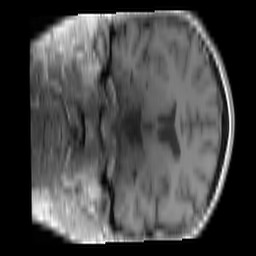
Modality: T1w
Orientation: coronal
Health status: ill
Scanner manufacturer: siemens
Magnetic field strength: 3 T
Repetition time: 0.4 s
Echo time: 0.00246 s